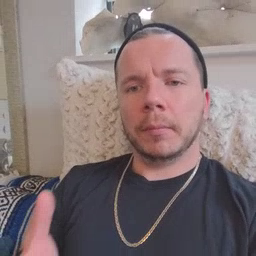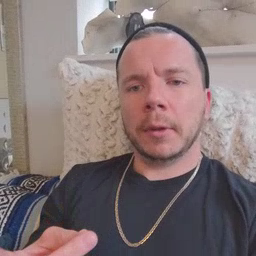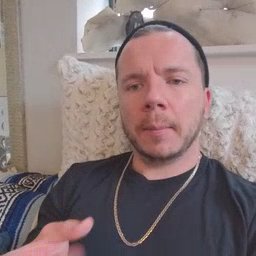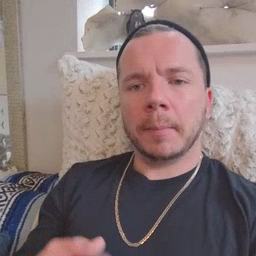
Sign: sticky